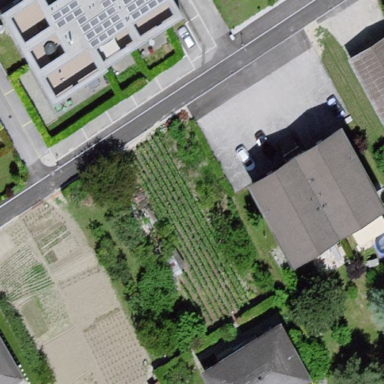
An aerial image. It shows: Vineyard with grape crops.